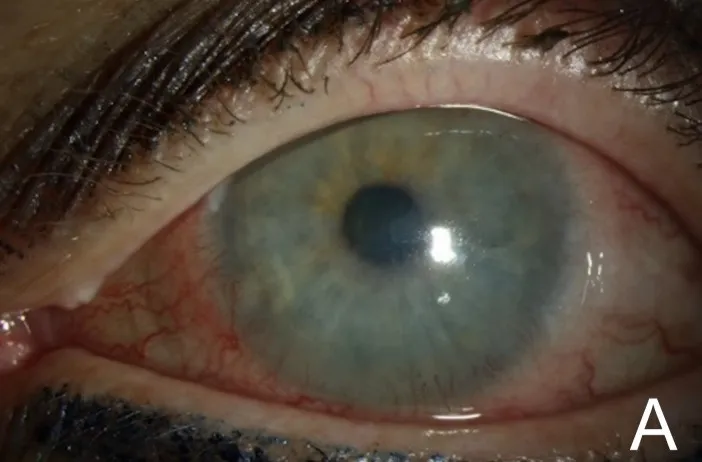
CIN with 360-degree limbal involvement.
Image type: medical_photograph (other_medical_photograph)